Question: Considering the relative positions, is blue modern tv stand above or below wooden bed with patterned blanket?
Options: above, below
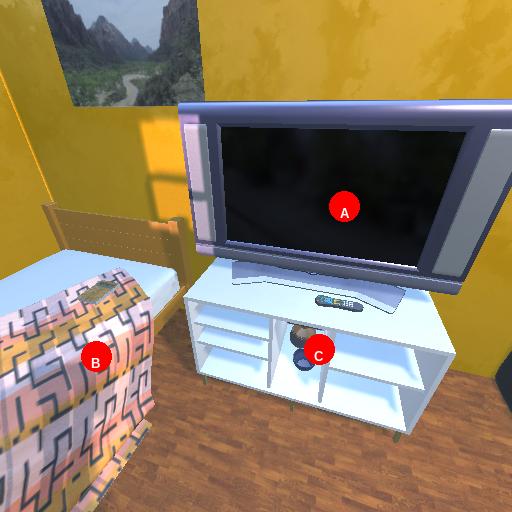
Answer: above